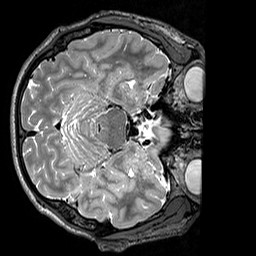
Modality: T2w
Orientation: axial
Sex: male
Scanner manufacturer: siemens
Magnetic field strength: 3 T
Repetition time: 3.2 s
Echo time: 0.409 s